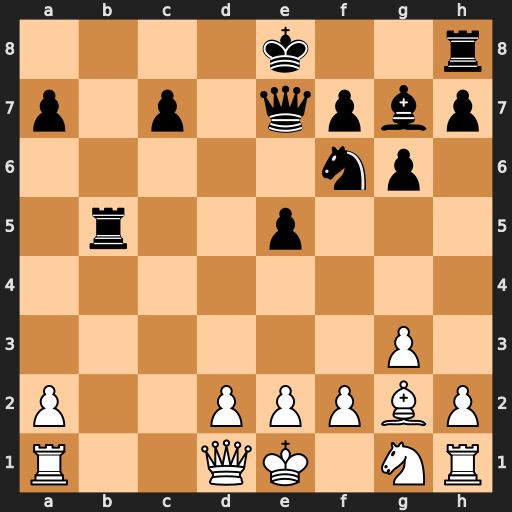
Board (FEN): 4k2r/p1p1qpbp/5np1/1r2p3/8/6P1/P2PPPBP/R2QK1NR
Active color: w
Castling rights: KQk
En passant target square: -
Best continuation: Bc6+ Kf8 Bxb5